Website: bh-photo
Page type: account-selection
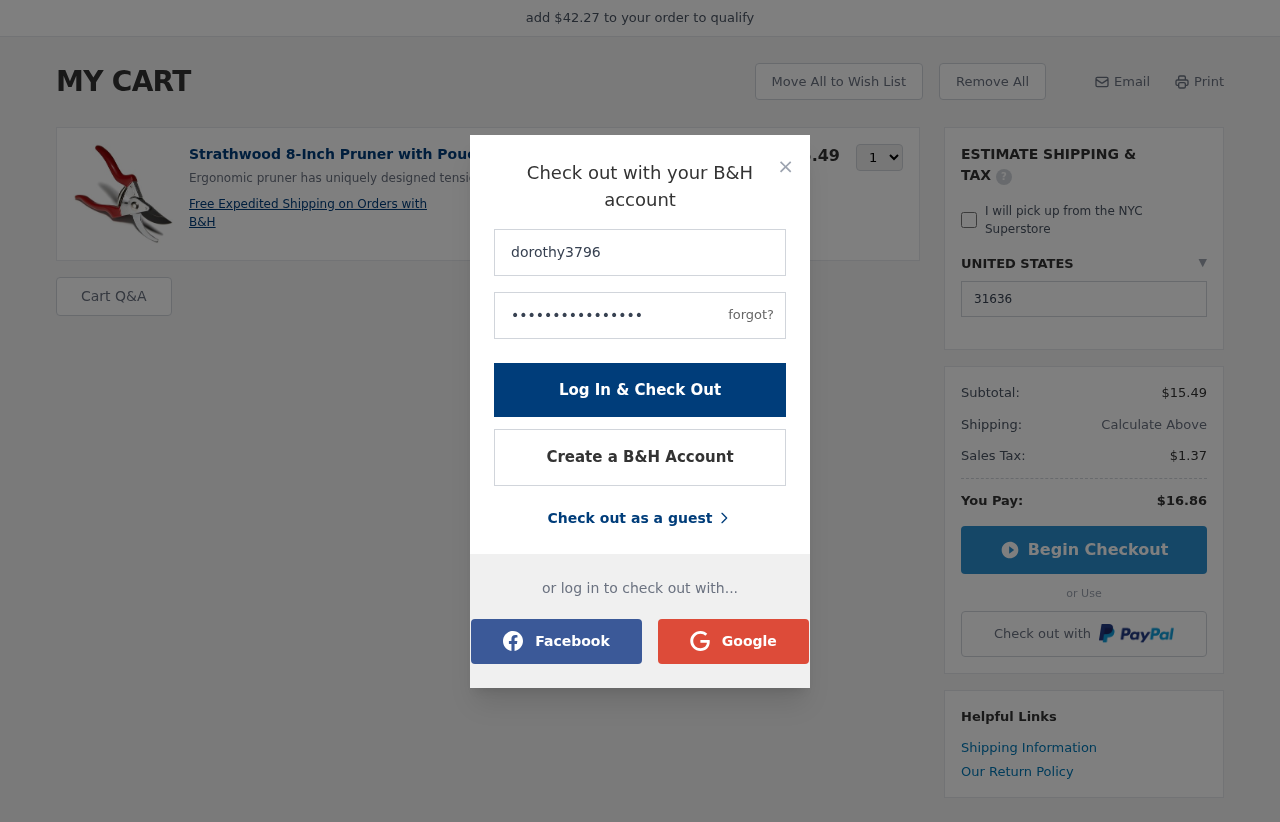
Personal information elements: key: PII_COUNTRY
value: UNITED STATES
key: PII_LOGIN_USERNAME
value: dorothy3796
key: PII_POSTCODE
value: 31636
Product elements: key: PRODUCT1_DESC
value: Ergonomic pruner has uniquely designed tension spring
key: PRODUCT1_NAME
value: Strathwood 8-Inch Pruner with Pouch
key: PRODUCT1_PRICE
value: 15.49
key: PRODUCT1_QUANTITY
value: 1
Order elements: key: ORDER_SUBTOTAL
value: $15.49
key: ORDER_TAX
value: $1.37
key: ORDER_TOTAL
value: $16.86
Other elements: key: AMOUNT_TO_QUALIFY
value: $42.27